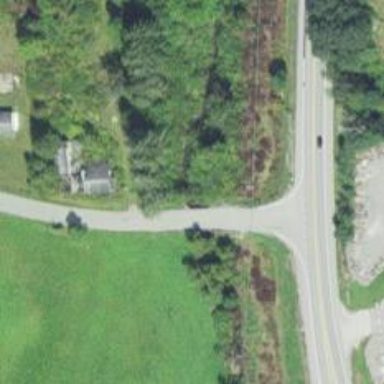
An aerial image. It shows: Tertiary road.